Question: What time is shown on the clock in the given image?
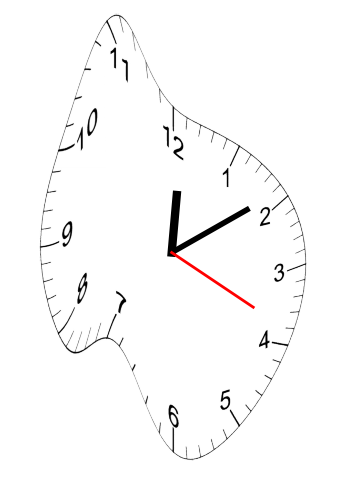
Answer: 12:09:19